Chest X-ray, PA view. Patient: 35 years old, sex F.
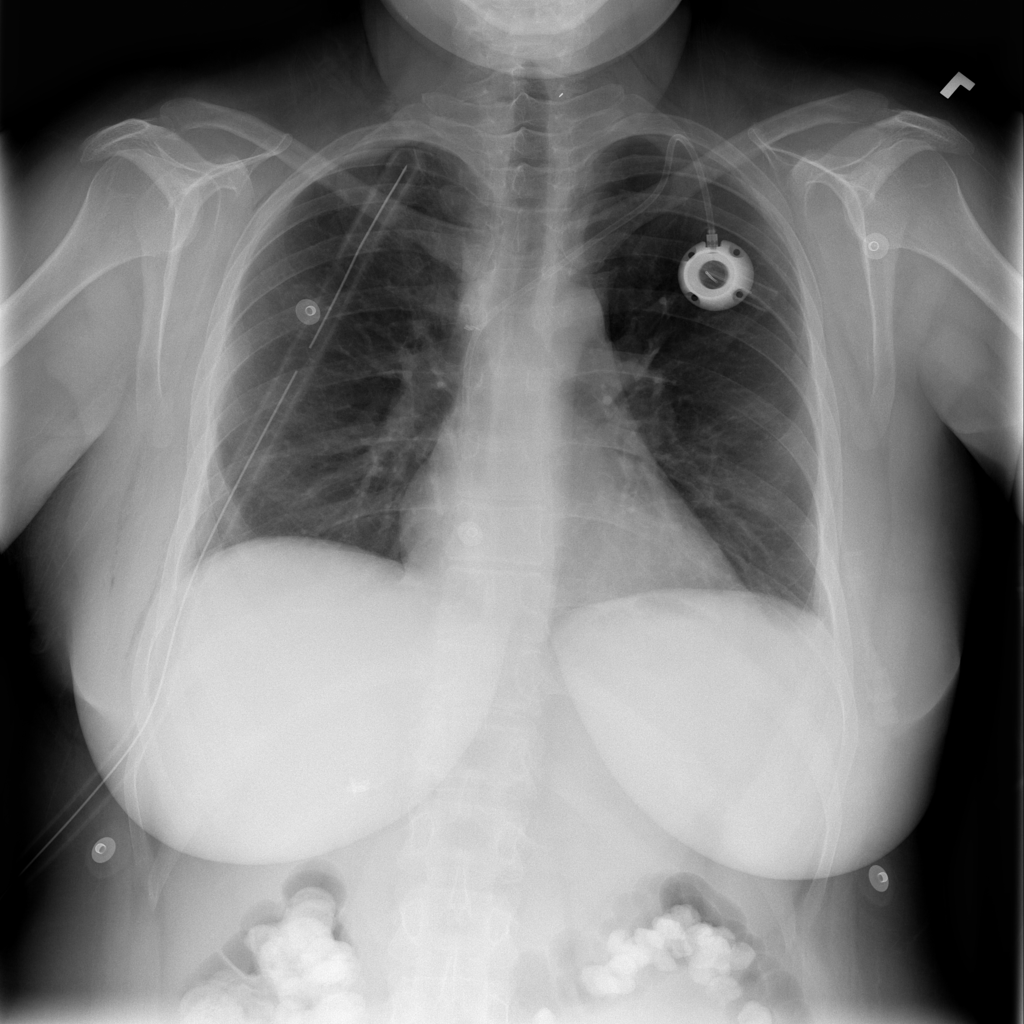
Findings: No Finding